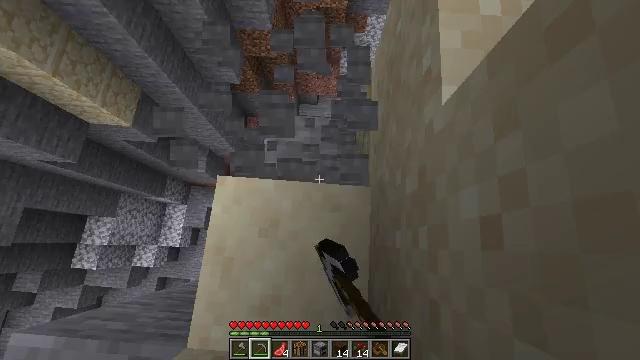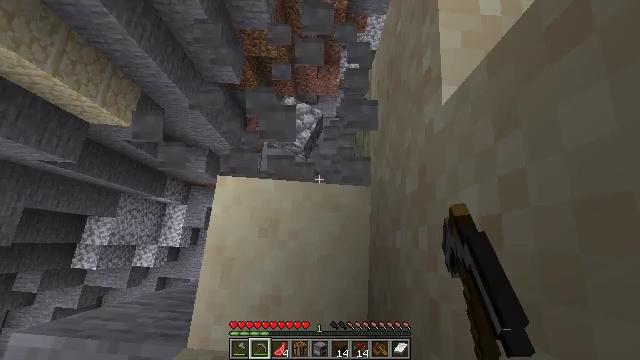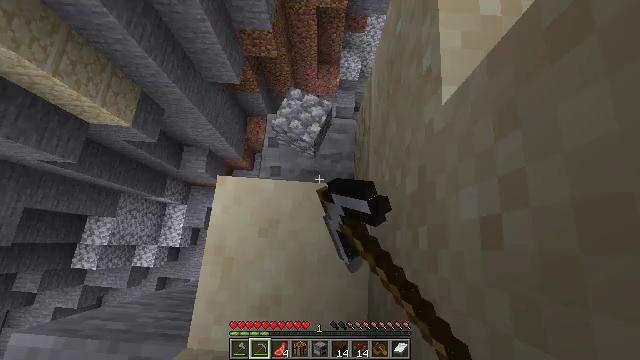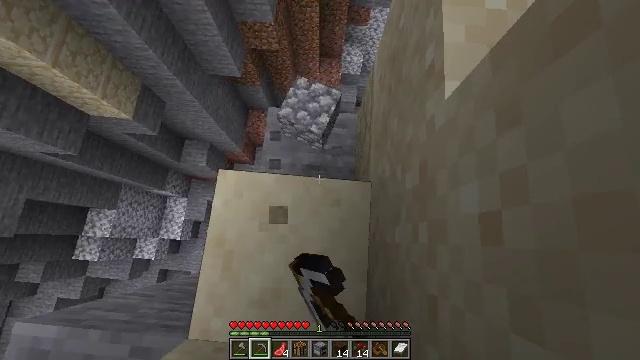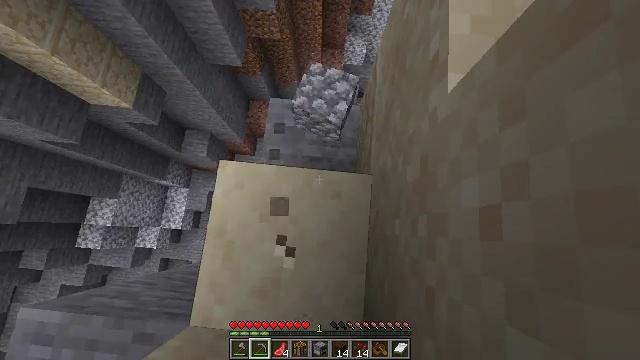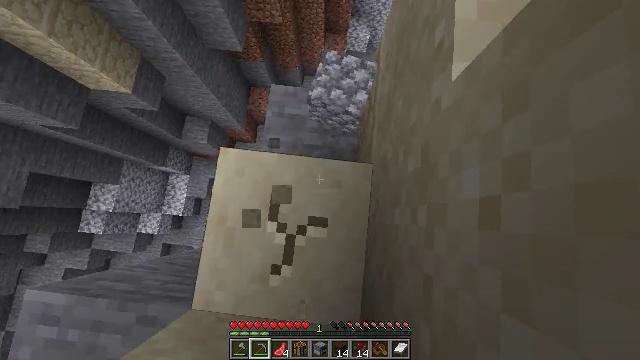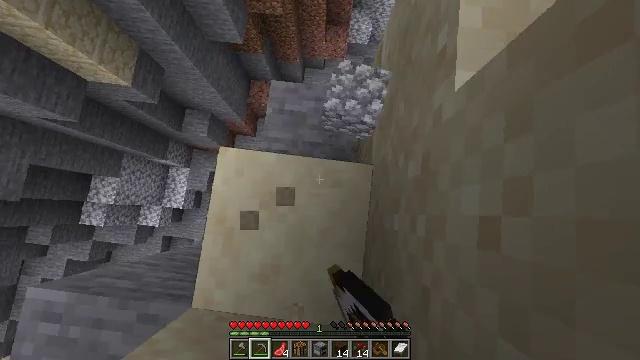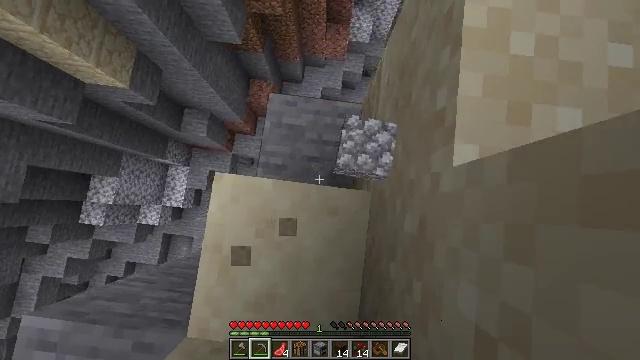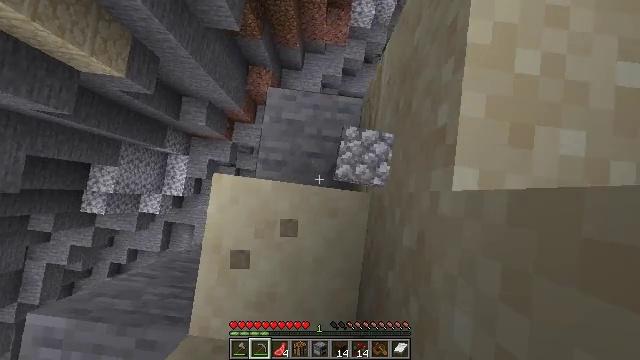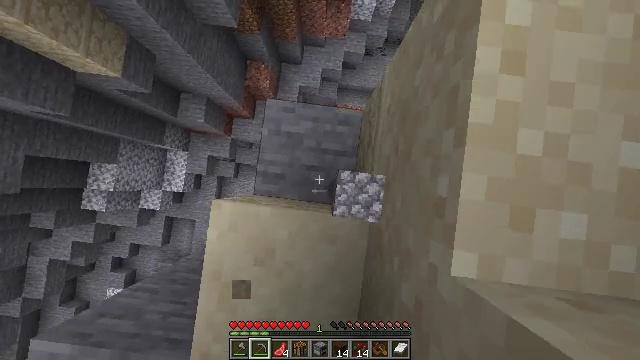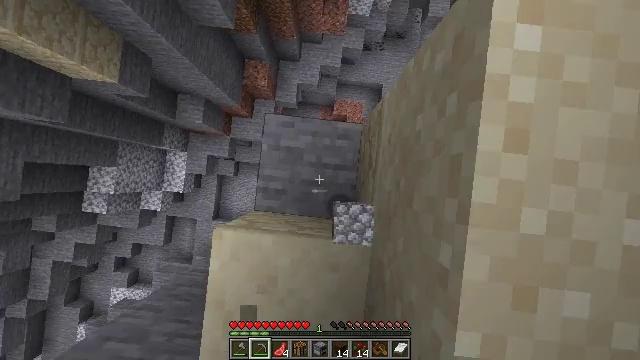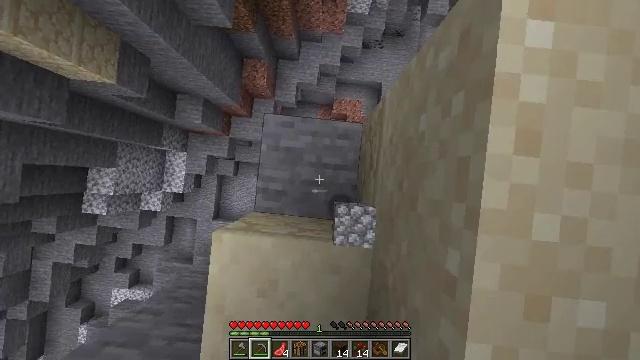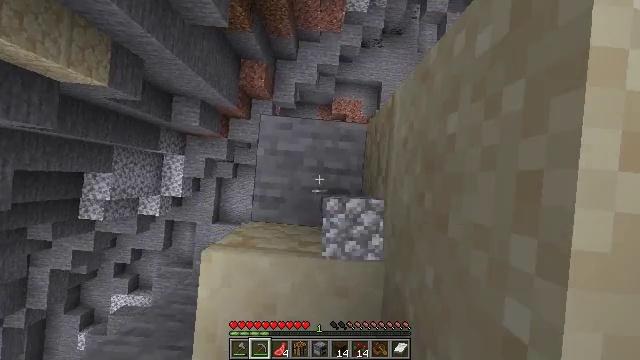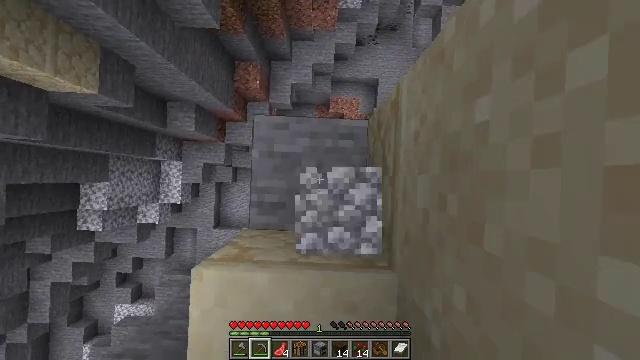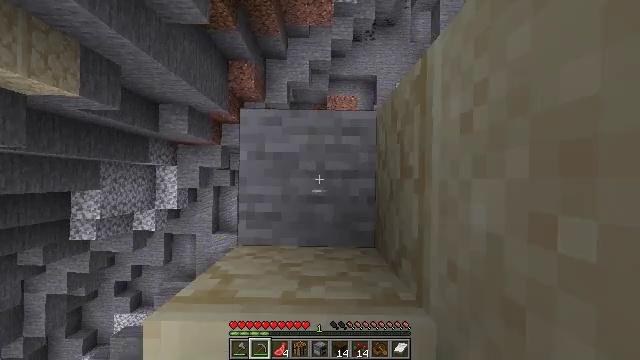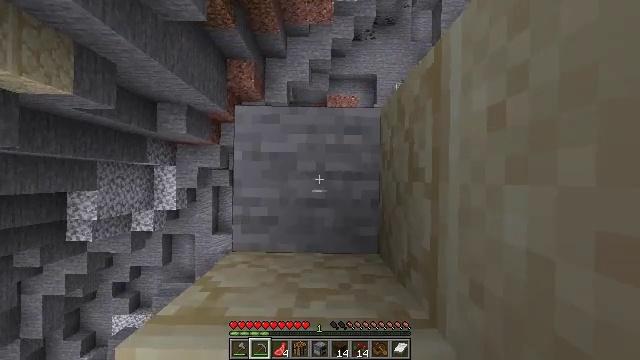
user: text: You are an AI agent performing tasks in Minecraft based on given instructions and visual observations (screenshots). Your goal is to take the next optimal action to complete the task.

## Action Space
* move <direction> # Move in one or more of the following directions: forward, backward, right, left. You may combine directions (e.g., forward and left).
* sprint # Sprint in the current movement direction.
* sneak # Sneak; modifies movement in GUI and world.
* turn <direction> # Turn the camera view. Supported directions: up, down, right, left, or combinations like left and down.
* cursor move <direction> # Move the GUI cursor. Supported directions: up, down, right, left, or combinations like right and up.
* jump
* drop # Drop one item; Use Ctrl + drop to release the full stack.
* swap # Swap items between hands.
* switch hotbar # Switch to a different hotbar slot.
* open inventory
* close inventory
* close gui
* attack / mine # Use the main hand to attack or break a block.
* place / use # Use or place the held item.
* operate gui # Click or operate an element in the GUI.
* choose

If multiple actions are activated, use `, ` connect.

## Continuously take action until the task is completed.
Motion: motion action
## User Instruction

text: Attack the sandstone to break it.
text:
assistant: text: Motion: attack / mine
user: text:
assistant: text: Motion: attack / mine
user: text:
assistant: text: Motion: turn down, attack / mine
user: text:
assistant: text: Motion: turn down, attack / mine
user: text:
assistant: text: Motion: turn down, attack / mine
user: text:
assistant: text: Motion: move forward, turn down
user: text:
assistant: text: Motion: move forward, turn down
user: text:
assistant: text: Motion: move forward, turn down
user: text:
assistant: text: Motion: move forward, turn down
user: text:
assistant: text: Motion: turn down
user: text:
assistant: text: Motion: no_op
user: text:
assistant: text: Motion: no_op
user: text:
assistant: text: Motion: turn right
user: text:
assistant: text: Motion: turn right
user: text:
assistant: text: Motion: no_op
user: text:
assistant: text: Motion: turn right
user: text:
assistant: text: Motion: turn right
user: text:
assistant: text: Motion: turn right
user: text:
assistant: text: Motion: turn right and up
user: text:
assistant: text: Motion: turn right and up
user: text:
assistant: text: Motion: turn right and up
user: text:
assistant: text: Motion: turn right
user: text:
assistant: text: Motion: turn right and up
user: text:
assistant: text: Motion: turn right and up
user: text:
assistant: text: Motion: turn right and up, attack / mine
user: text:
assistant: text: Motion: turn right and up, attack / mine
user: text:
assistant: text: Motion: attack / mine
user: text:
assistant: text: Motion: attack / mine
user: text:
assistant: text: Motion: attack / mine
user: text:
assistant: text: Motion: attack / mine